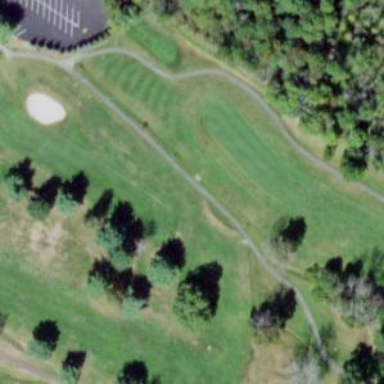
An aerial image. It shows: Water hazard on golf course. The hazard is natural water feature.